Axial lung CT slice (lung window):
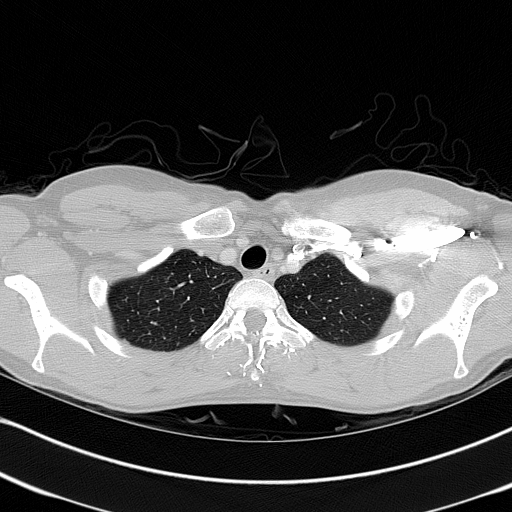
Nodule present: no